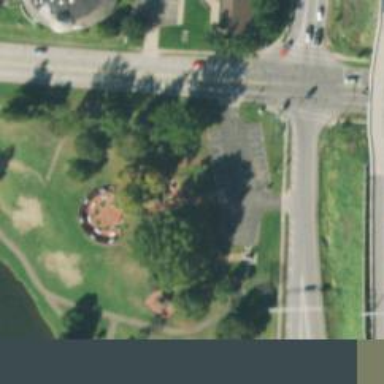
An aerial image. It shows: Memorial site with historic significance.